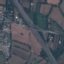
Land use / land cover: Highway